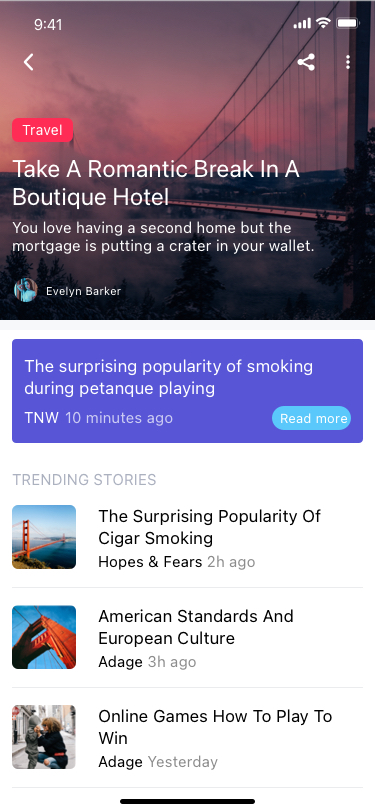
Text in this UI design:
Take A Romantic Break In A Boutique Hotel
Evelyn Barker
You love having a second home but the mortgage is putting a crater in your wallet.
Adage Yesterday
Online Games How To Play To Win
Adage 3h ago
American Standards And European Culture
Hopes & Fears 2h ago
The Surprising Popularity Of Cigar Smoking
Trending stories
Read more
10 minutes ago
TNW
The surprising popularity of smoking during petanque playing